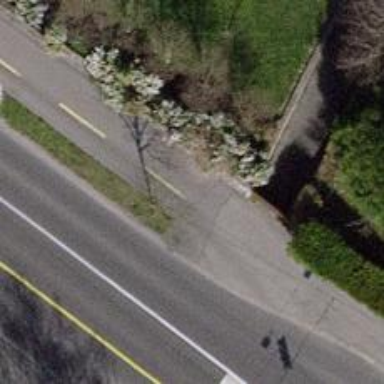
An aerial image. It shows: Avenue of trees.